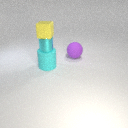
small yellow rubber cube above small cyan metal cylinder